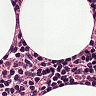
Metastatic tissue present: no